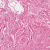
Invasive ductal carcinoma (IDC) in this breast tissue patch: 0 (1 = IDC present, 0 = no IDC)